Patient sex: F
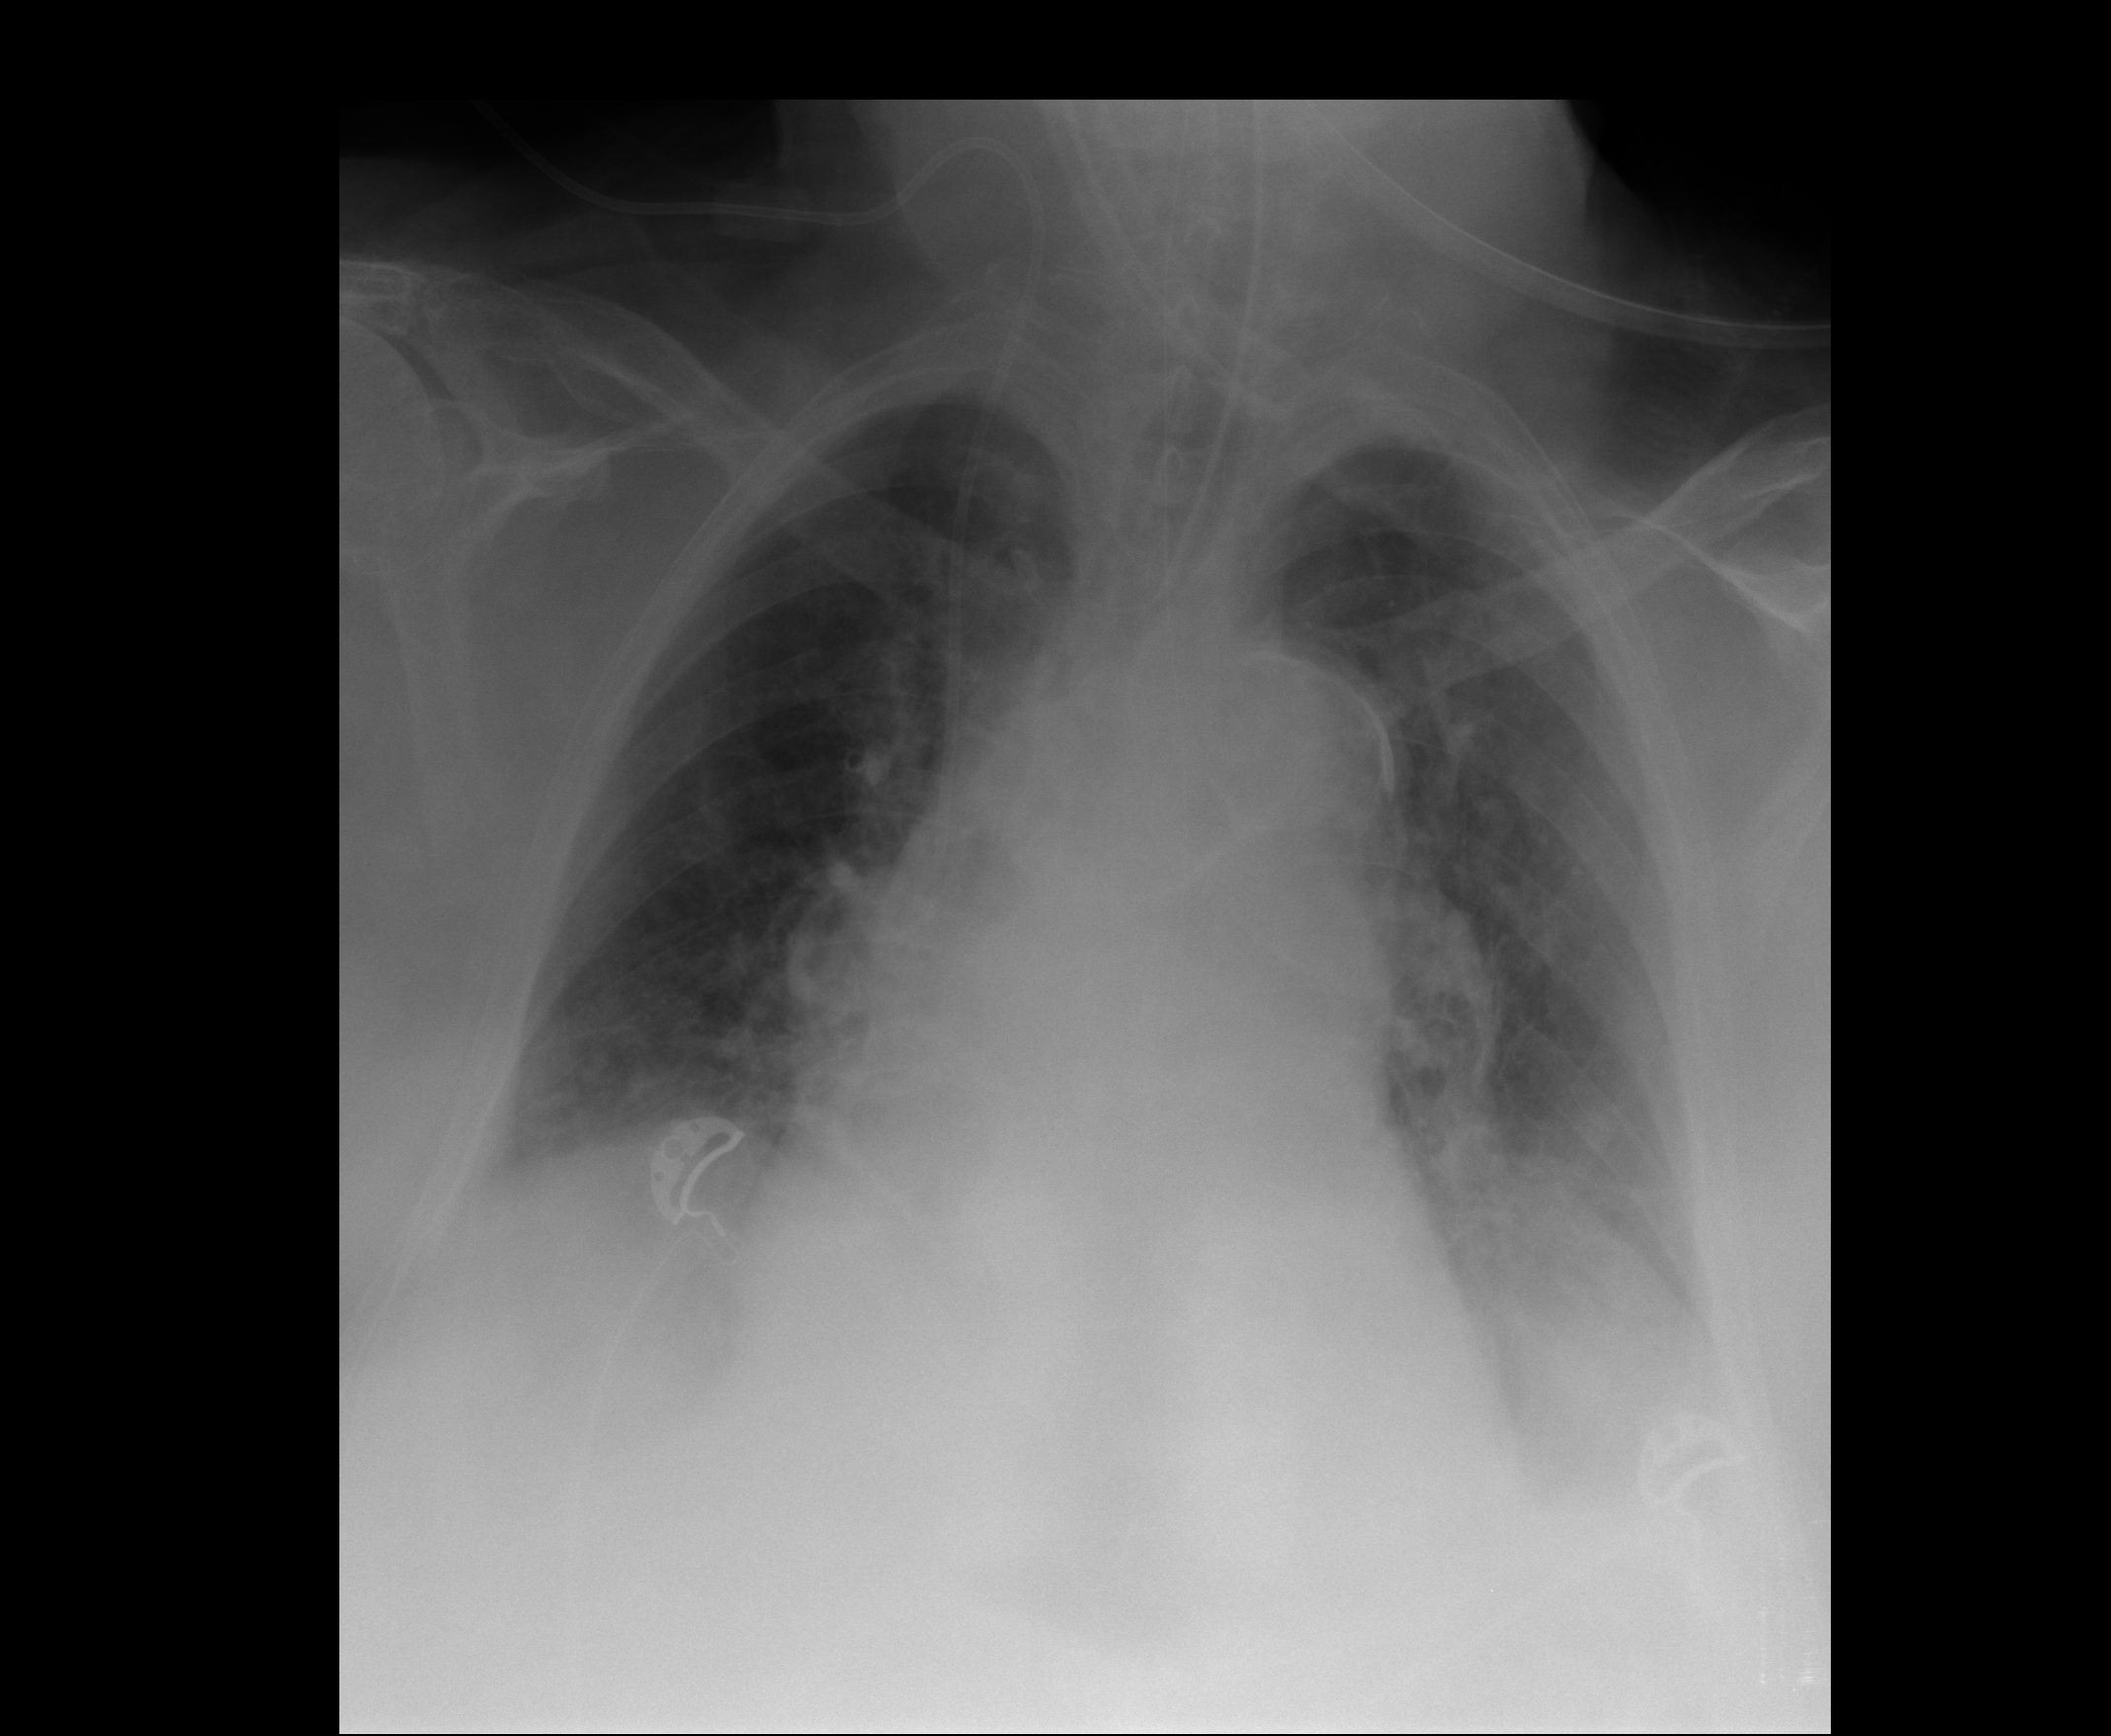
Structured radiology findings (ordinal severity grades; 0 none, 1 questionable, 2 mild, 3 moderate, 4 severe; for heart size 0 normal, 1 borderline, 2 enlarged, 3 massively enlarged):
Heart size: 1
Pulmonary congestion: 2
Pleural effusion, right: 1
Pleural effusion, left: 2
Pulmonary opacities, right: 0
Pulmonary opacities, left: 0
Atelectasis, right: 2
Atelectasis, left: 2